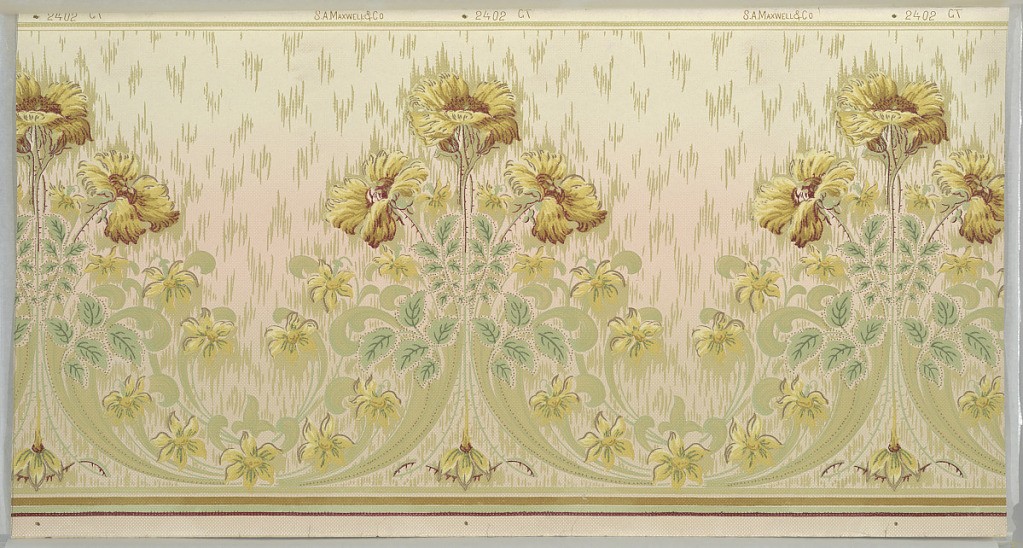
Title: Frieze
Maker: S.A. Maxwell & Co.
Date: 1905–1915
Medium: Machine-printed paper
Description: Large motif is group of three yellow poppies. Acanthus leaf scrolls between motifs, containing smaller yellow flowers of a different variety. Background contains a simulated moire design.